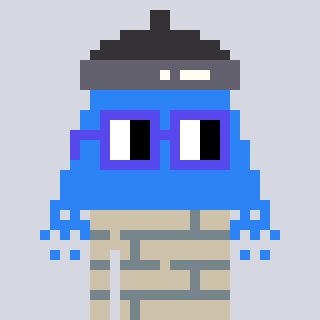
a pixel art character with square blue glasses, a shower-shaped head and a bege-colored body on a cool background